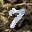
Label: 7